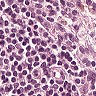
Metastatic tissue present: no